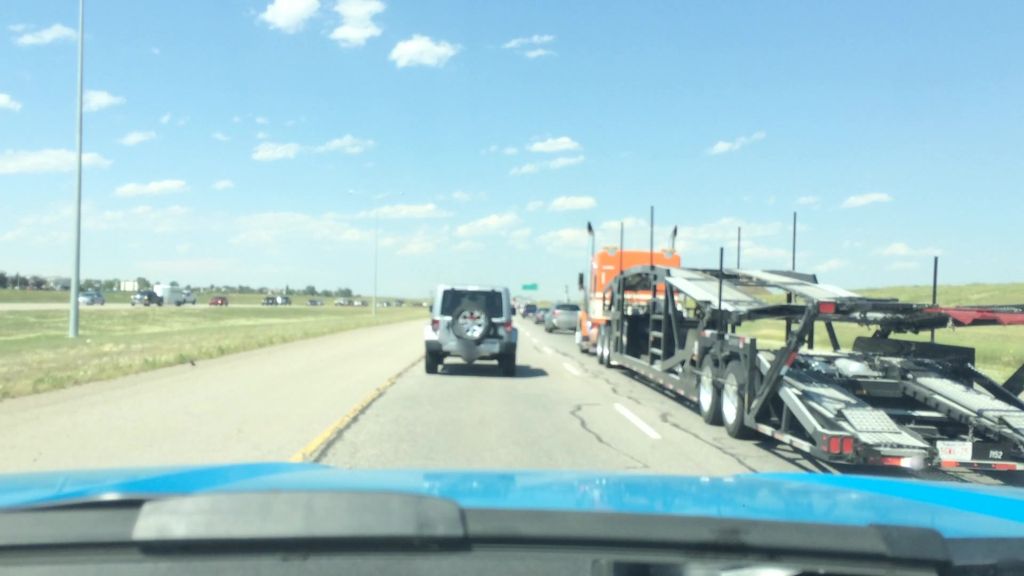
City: calgary